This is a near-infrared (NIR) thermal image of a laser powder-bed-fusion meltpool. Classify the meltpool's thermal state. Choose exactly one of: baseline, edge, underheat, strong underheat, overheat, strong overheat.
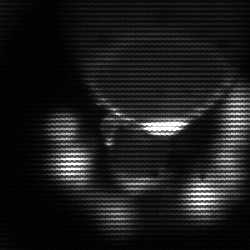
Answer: edge